Interaction volume radius: 10 \u00c5
Interaction volume height: 20 \u00c5
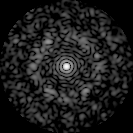
Disorder parameter: 0.7938